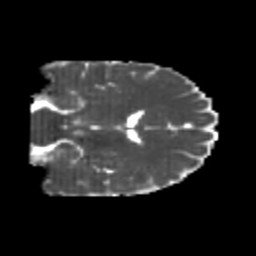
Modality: MD
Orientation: coronal
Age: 22
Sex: female
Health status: healthy
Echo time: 0.074 s